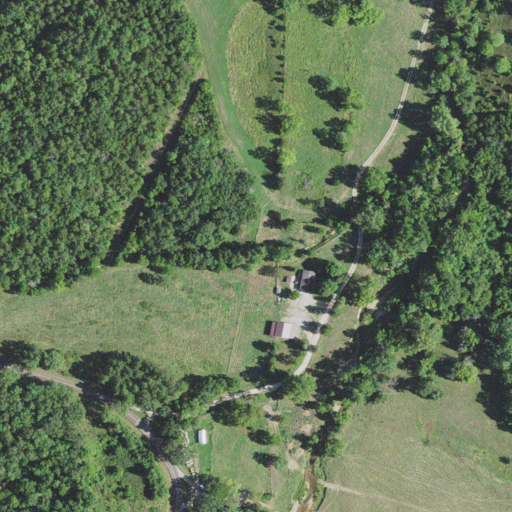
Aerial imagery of valley in Missouri named Nash Hollow containing pasture, open development, evergreen forest, deciduous forest, mixed forest, and low intensity development